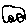
Label: car